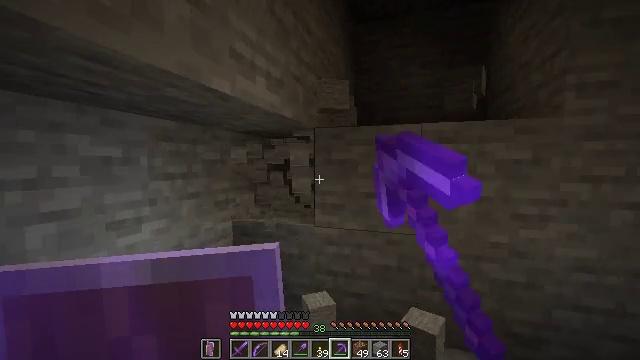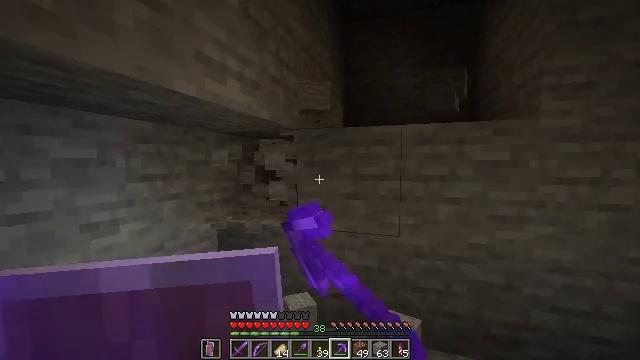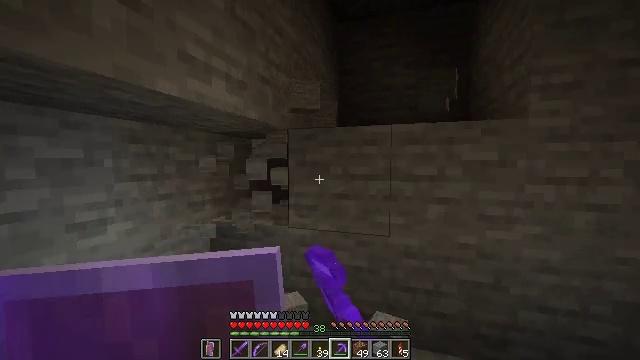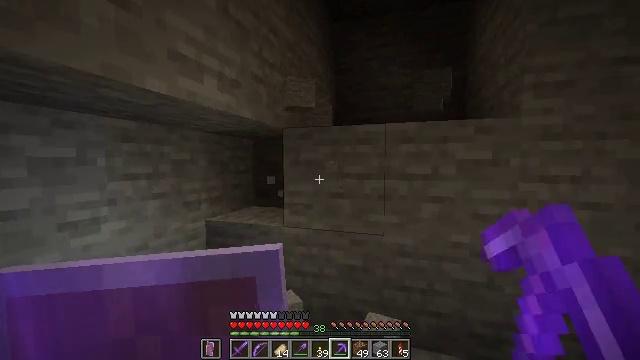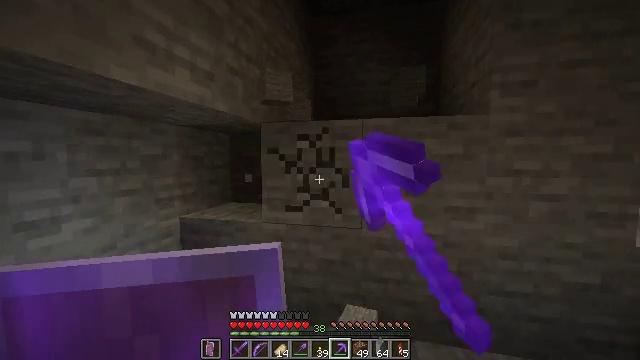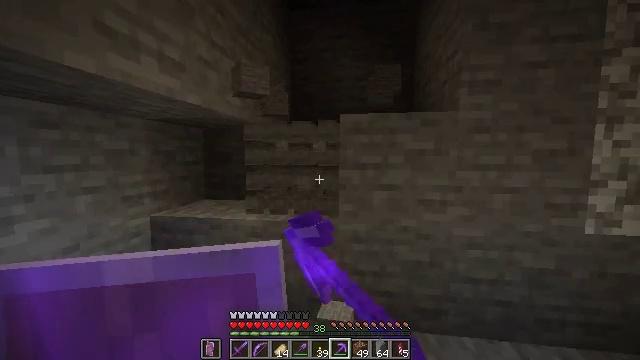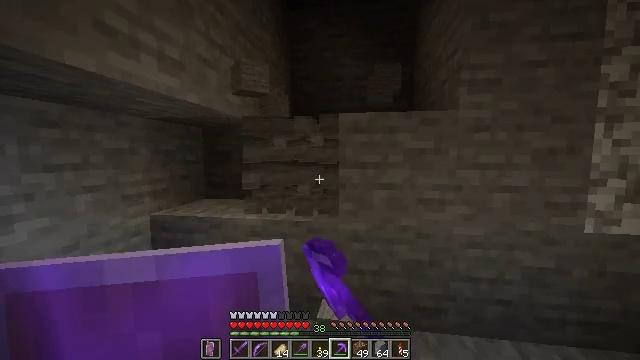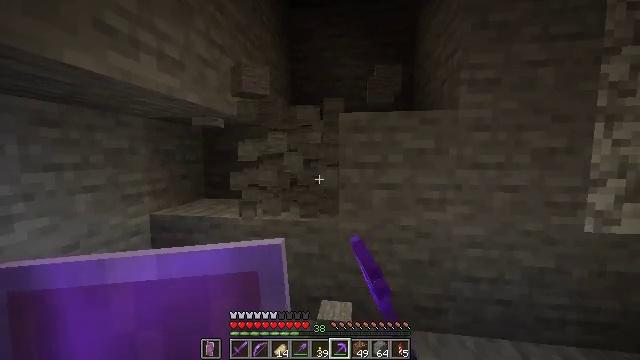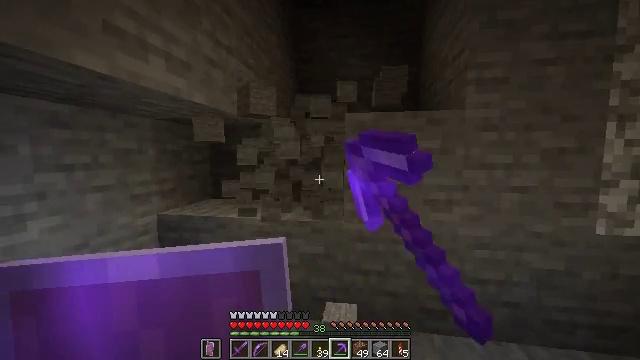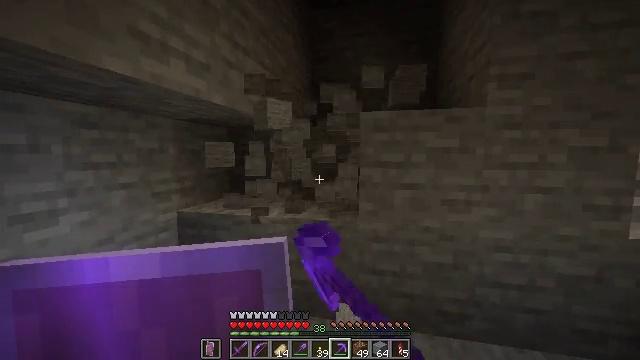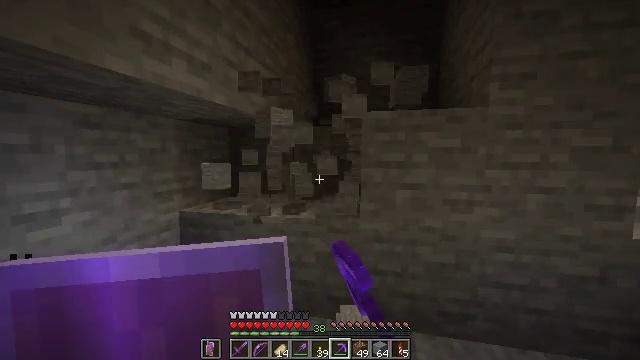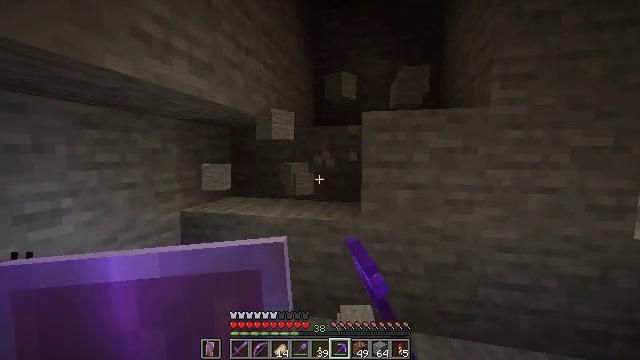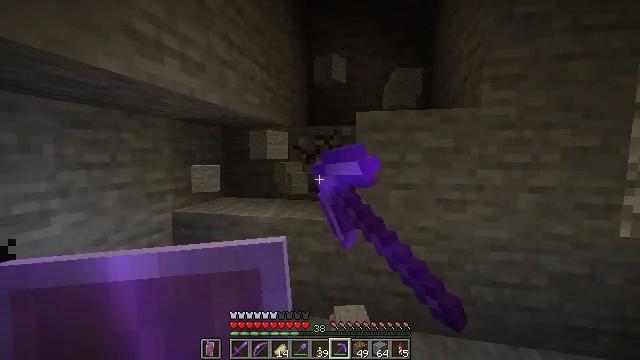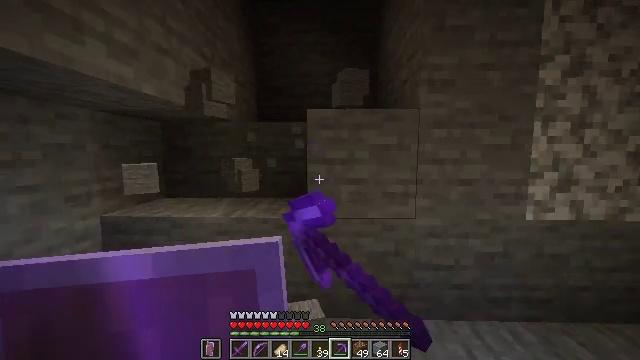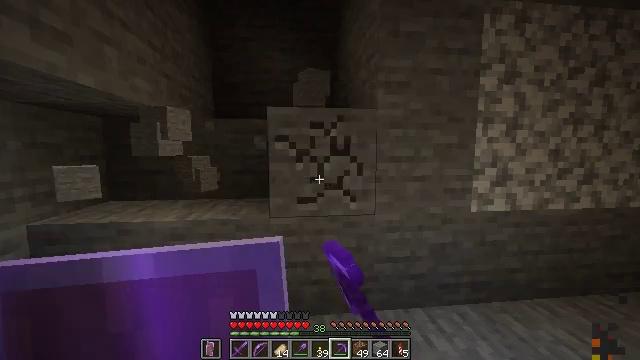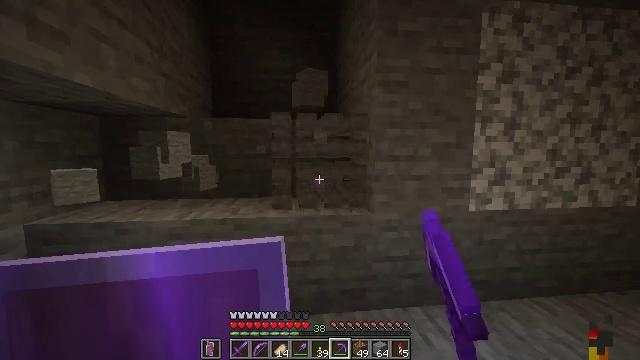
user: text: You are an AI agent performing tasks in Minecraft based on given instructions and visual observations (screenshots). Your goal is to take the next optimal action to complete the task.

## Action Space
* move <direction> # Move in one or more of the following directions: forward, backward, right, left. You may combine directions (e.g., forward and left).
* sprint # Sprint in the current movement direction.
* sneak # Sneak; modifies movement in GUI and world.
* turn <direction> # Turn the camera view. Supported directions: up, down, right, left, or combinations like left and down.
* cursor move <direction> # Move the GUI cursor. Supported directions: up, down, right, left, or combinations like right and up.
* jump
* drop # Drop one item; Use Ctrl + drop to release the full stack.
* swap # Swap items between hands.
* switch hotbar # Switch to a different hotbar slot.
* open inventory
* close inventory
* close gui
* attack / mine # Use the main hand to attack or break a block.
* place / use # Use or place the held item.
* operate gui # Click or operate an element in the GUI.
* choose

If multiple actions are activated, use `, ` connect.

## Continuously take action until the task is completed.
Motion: motion action
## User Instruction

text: Break the stone block.
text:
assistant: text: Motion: attack / mine
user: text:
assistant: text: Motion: attack / mine
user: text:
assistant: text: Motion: attack / mine
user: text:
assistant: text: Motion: turn right and down, attack / mine
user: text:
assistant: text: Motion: turn right, attack / mine
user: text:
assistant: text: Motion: attack / mine
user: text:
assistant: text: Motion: attack / mine
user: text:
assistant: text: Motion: turn left, attack / mine
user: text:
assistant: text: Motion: turn left, attack / mine
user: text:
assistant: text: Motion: attack / mine
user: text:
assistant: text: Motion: attack / mine
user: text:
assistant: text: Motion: turn right, attack / mine
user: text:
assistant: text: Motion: turn right, attack / mine
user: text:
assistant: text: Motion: turn right, attack / mine
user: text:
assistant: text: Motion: attack / mine
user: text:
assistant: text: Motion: attack / mine
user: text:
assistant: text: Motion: attack / mine
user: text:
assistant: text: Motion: attack / mine
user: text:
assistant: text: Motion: attack / mine
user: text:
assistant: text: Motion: attack / mine
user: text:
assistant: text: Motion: attack / mine
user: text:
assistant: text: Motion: turn left, attack / mine
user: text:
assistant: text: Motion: turn left and up, attack / mine
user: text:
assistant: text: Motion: attack / mine
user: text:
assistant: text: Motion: attack / mine
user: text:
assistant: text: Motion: attack / mine
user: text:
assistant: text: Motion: attack / mine
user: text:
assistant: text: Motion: turn left, attack / mine
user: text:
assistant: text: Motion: turn left, attack / mine
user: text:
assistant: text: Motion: move forward, attack / mine